Current action and preconditions to check: trajectory_clear

Your task: For each precondition in the list above, predict whether it will hold at this action.

Consider the current scene as observed from the mobile robot's camera, and analyze the predicted future states of all dynamic agents (e.g., people, animals, vehicles, or any moving entities) within the NEXT SECOND.

IMPORTANT: Only answer "very likely" if you are absolutely certain—based on strong, clear evidence—that a dynamic agent will violate the precondition in the predicted future state. Do NOT answer "very likely" for unlikely, ambiguous, or low-probability risks.

Ask yourself for each precondition: Is there a high probability, with clear and convincing evidence, that the predicted future states of any dynamic agent will interfere with the predicted future state of the currently executing action within the NEXT SECOND, causing that precondition to fail?

Assess the risk level based on these predictions. Use "likely" or "very likely" if motions create a clear risk of interference.

Use "neutral" or "improbable" if agents are nearby but their predicted paths are clearly diverging or non-conflicting.

Failure Risk Categories: "very improbable", "improbable", "neutral", "likely", "very likely"

Answer Format: Output ONLY the probability_of_failure value from these categories: "very improbable", "improbable", "neutral", "likely", "very likely"

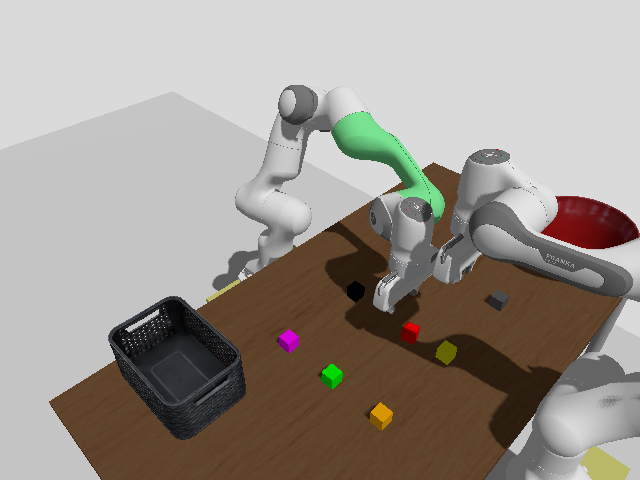

Answer: improbable